Question: See the UI design below:

An Item can have more than 1 group of tickboxes and/or dropdowns, how do I store these data in the database?
I have come up with this database design:
'items' table:
'''
+----+--------------+
| id | name |
+----+--------------+
| 1 | Plain Burger |
+----+--------------+
'''
'extra_group' table:
'''
+----+---------+--------+--------------------+--------------+
| id | item_id | name | description | control_type |
+----+---------+--------+--------------------+--------------+
| 1 | 1 | Sauces | | checkboxes |
| 2 | 1 | extras | Choose your extras | dropdown |
+----+---------+--------+--------------------+--------------+
'''
and finally 'extras' table:
'''
+----+----------------+------------------+------+
| id | extra_group_id | value | cost |
+----+----------------+------------------+------+
| 1 | 1 | with Kitchup | 0.00 |
| 2 | 1 | with Mayo | 0.00 |
| 3 | 2 | with Boiled Rice | 0.00 |
| 4 | 2 | with Chips | 0.00 |
+----+----------------+------------------+------+
'''
Is this the correct way of database design or what can be improved?
Thanks
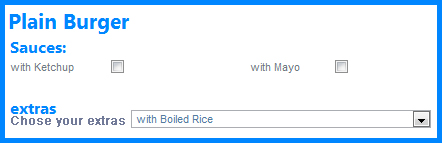
Answer: Looks good,
I would be inclined to add a table between item and extra_group (and remove the item_id from extra_group)
item_extra_group table:
'''
+---------+----------------+
| item_id | extra_group_id |
+---------+----------------+
| 1 | 1 |
| 1 | 2 |
+---------+----------------+
'''
This will enable you to model a many-to many relationship,
as I would guess that you will have lots of repeating extra_groups e.g (cheese burger, bacon burger) would probably all have the same extras?